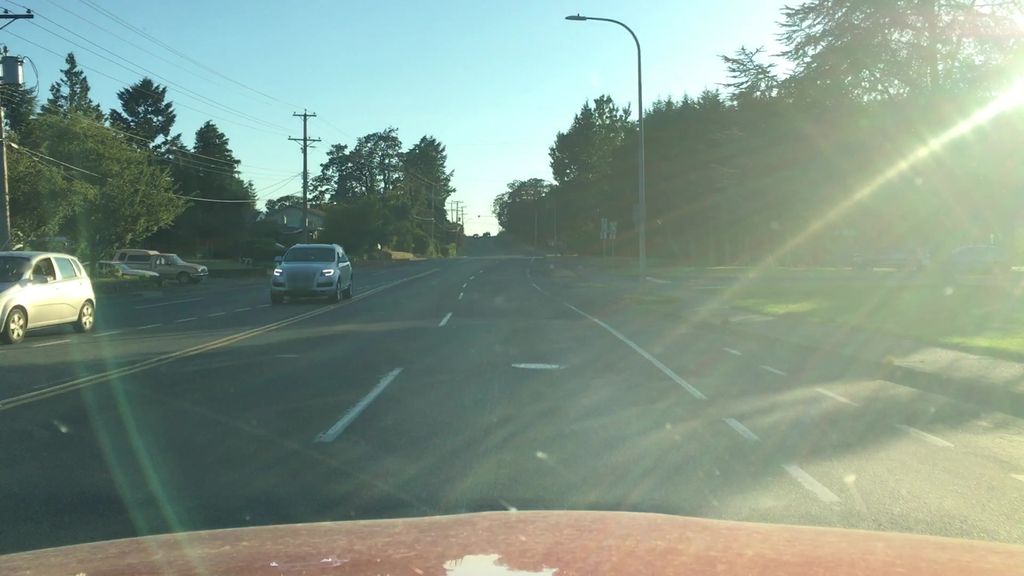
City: victoria